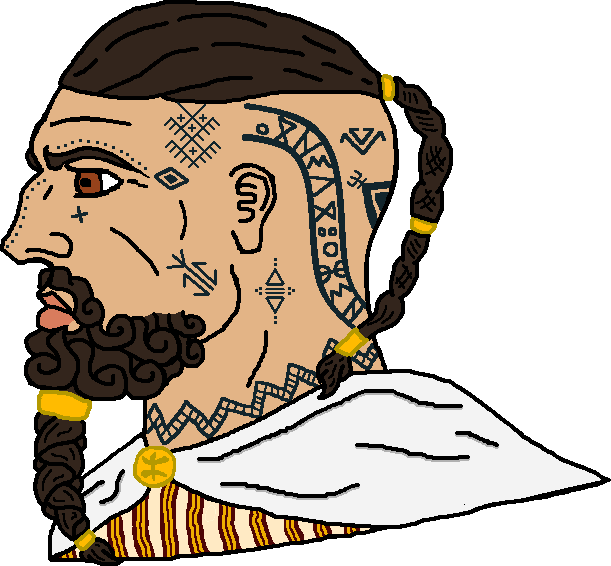
Label: 4_Yes_Chad